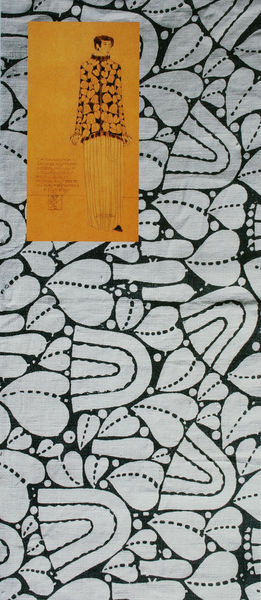
Titel: Stoff "Jagdfalke"
Künstler: Josef Hoffmann
Standort: Kyoto (Japan)
Institution: Kyoto Costume Institute
Schlagwörter: blätter, mann, weiß, gelb, braun, frau, grau, kleid, orange, schwarz, zeichnung, blüten, hochformat, mode, muster, ornament, rock, jacke, lang, mensch, stehen, figur, stehender, stoff, blatt, frontal, kreis, japan, schrift, papier, bogen, moderne, abstrakt, modern, formen, linien, wild, jugendstil, inschrift, floral, ornamente, japonismus, japanerin, schriftzeichen, punkte, linie, asien, schnitt, grafisch, text, stilisiert, kreise, kugeln, entwurf, buchtitel, herzen, lesezeichen, william morris, herz, gewebe, orientalismus, kunsthandwerk, arts and crafts, kimono, exotismus, japaner, morris, stoffmuster, suchbild, blindenschrift, gurnd, phantasiekreation, stoffprobe